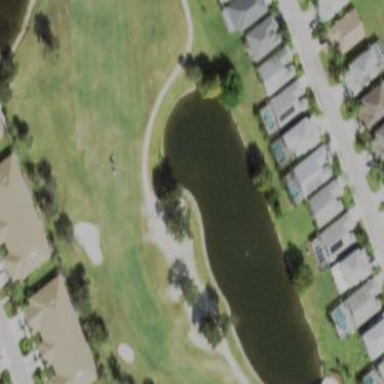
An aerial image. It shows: Scenic golf fairway.